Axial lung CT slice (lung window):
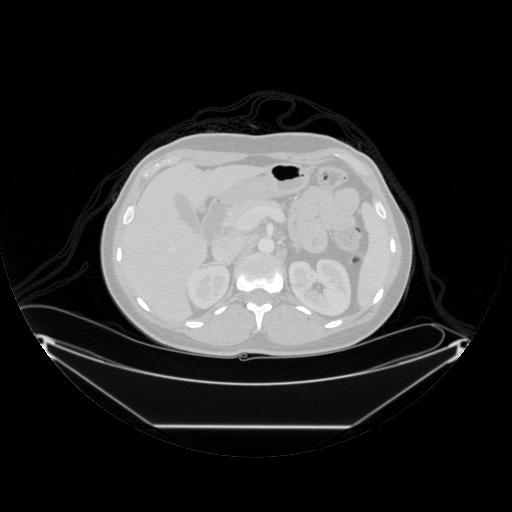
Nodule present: no